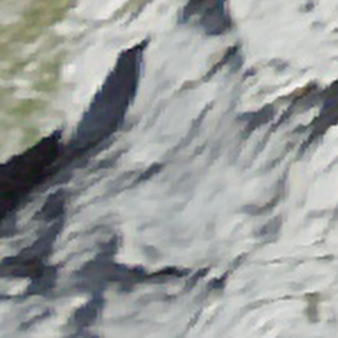
Label: other